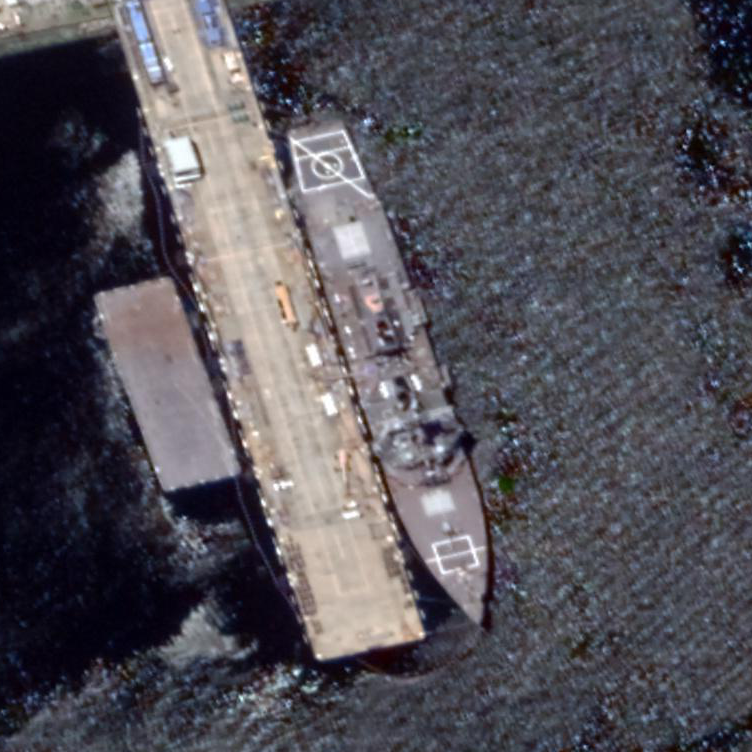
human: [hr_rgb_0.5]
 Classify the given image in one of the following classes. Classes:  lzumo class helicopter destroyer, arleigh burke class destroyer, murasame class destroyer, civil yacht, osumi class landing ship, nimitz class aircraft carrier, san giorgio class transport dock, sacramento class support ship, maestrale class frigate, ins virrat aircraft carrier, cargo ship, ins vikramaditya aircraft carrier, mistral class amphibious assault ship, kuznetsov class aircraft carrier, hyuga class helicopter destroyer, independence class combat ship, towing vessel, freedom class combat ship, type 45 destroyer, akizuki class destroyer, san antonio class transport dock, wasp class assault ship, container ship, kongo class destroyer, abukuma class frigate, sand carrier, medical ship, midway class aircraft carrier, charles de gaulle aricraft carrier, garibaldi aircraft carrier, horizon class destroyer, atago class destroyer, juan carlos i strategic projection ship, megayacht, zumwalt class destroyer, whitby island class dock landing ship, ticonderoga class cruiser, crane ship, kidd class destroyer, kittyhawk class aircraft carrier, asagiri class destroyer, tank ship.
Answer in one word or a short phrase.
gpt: Arleigh Burke class destroyer